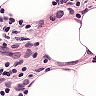
Metastatic tissue present: yes